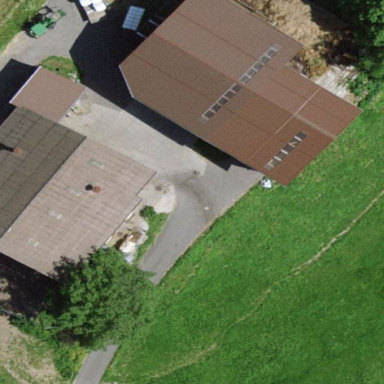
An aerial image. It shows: Farmyard area.